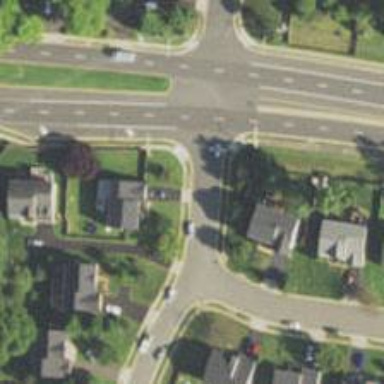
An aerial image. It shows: Road with stop sign.